Question: I'm trying to replicate the following screenshot in css:

Firstly can this be done or will it I need to use an image?
I have the following <URL> started which has the code:
'''
<div class="module">
<h2>Header</h2>
<p>Lorem ipsum dolor sit amet, consectetur adipisicing elit. Qui aspernatur sit perspiciatis debitis dolore impedit veniam illo dolorum tenetur eos eum placeat consectetur numquam error doloribus culpa ratione! Dolor voluptate!</p>
</div>
body {
background:#f8f8f8;
margin:40px;
}
.module {
width:300px;
background:white;
padding:15px;
border-top:5px solid orange;
position:relative;
&:after {
content:'';
position:absolute;
bottom:0;
left:0;
width:100%;
height:40%;
}
}
'''
The issue is the shadow at the bottom of the module...
edit: forgot to say this was a responsive box so no set widths.
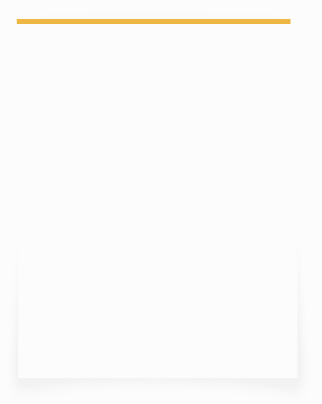
Answer: You need to use the CSS3 'box-shadow' property.
I didn't notice you needed the shadow to only be at the bottom before.
<URL>
Incorporating oGeez's link for a better shadow. Removed used of ':after' pseudo class for shadow as pseudo classes are required on a 'shadow' element in the DOM.
<URL>